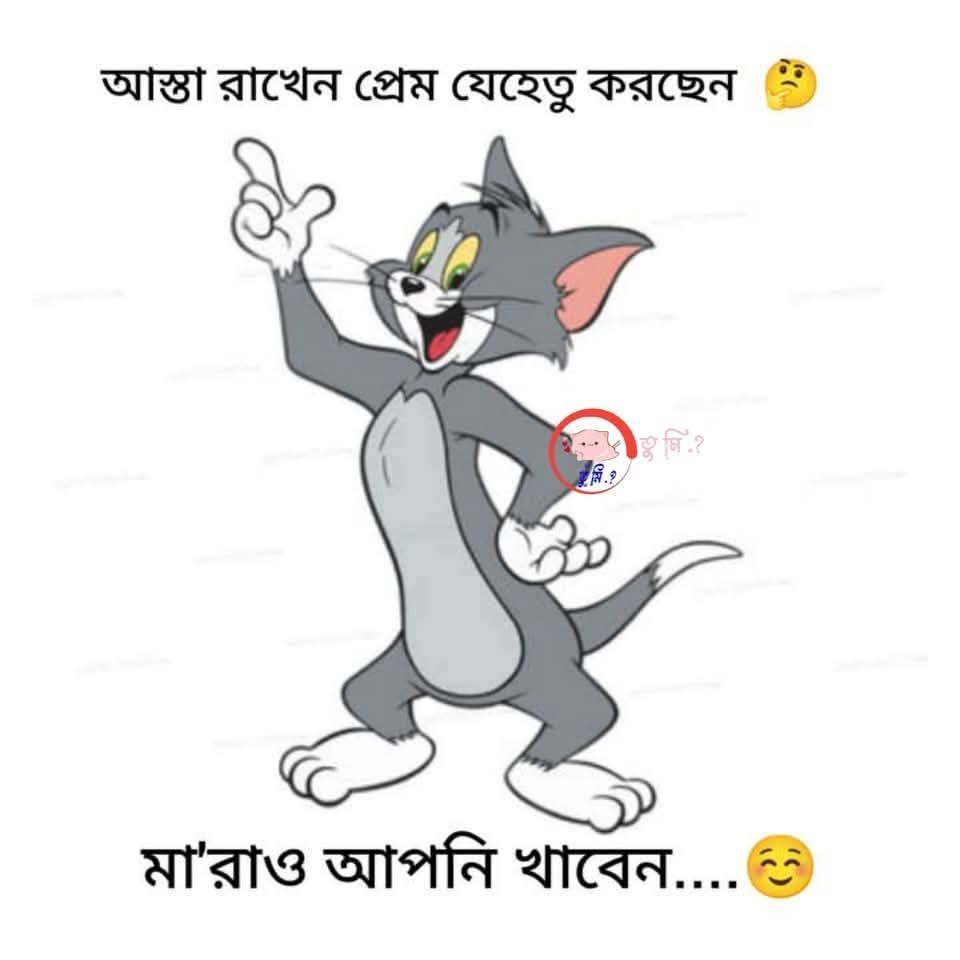
Text: আস্তা রাখেন প্রেম যেহেতু করছেন
মা'রাও আপনি খাবেন....
Label: Non Hate